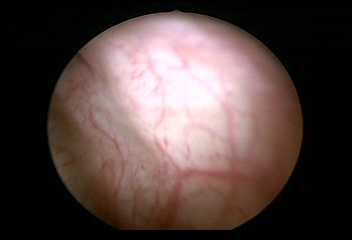
Modality: WLC
Class: Normal mucosa
Bladder cancer association: No